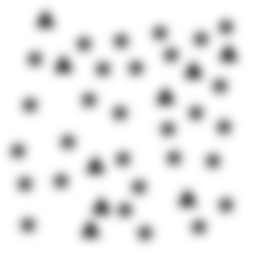
Squares: 0
Triangles: 9
Stars: 29
Total shapes: 38